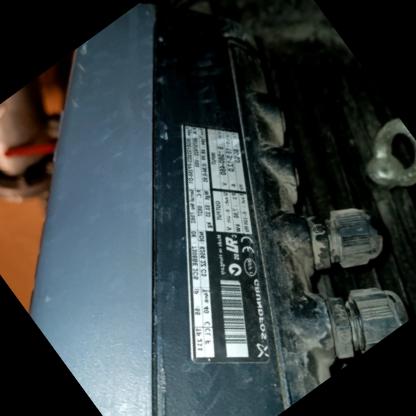
Klasa: tabliczka-znamionowa